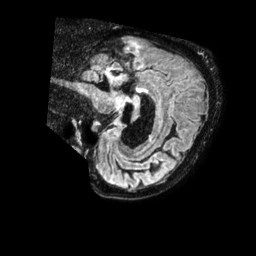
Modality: FLAIR
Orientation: sagittal
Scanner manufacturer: philips
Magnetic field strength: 1.5 T
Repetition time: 4.8 s
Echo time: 0.3363 s